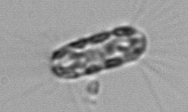
Label: Corethron_hystrix